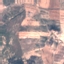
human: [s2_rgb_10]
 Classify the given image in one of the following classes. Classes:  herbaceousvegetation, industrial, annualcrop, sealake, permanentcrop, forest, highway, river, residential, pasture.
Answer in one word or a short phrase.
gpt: PermanentCrop